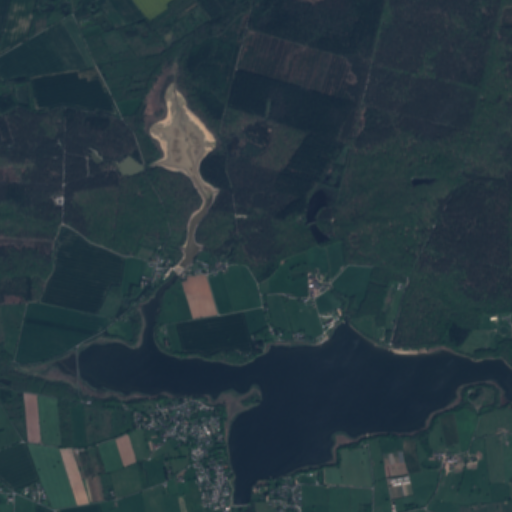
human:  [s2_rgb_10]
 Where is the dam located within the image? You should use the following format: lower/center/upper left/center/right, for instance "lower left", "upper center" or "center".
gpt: The dam is located in the lower center of the image.
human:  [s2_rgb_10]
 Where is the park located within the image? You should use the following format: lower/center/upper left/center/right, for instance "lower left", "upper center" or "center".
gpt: The park is located in the center right of the image.
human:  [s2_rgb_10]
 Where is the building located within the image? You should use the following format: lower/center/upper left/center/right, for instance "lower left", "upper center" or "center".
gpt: There is no building in the image.